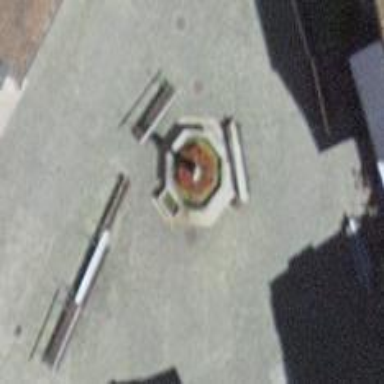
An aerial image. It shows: Fountain.